Field crop: maize
Growth stage: 2
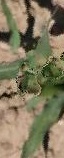
Species: maize